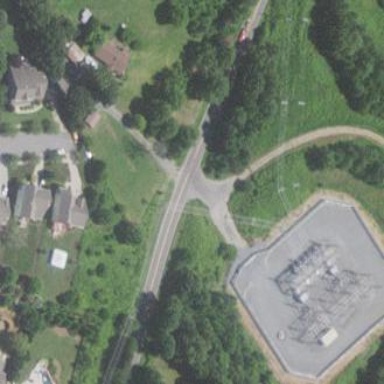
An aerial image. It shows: Distribution power substation secured by fence.